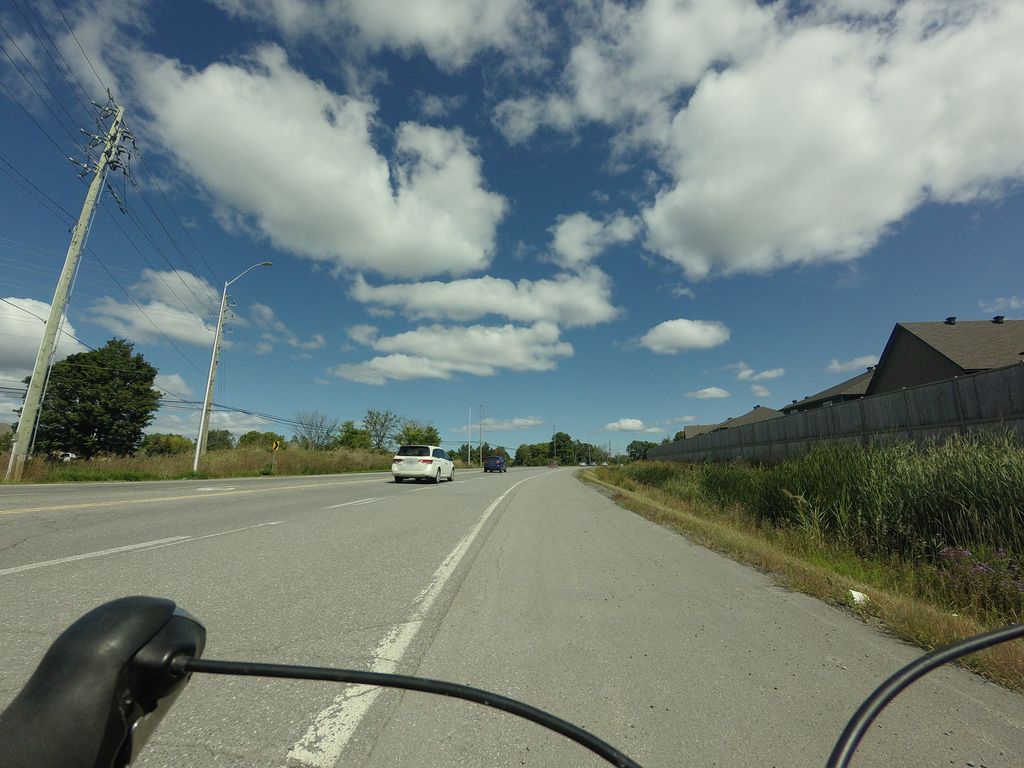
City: ottawa-gatineau